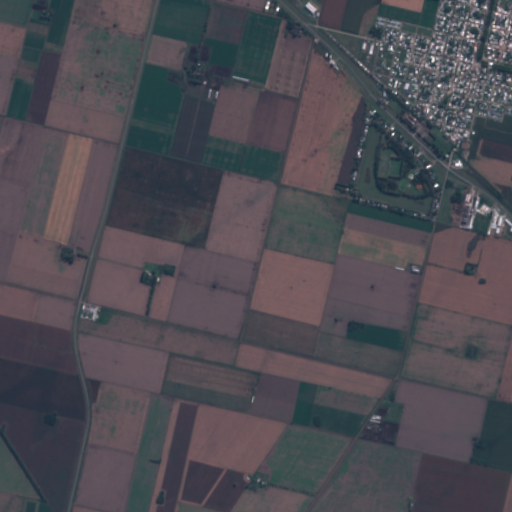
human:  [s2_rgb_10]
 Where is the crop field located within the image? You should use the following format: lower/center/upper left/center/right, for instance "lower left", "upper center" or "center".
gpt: The crop field is located in the left of the image.
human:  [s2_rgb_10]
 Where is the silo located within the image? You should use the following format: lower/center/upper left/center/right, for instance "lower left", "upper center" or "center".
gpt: The silo is located in the upper right of the image.
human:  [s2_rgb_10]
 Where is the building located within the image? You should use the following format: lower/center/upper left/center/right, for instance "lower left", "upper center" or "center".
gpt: There is no building in the image.